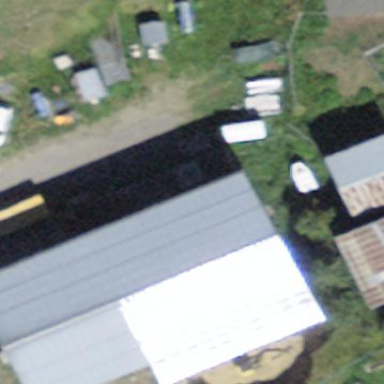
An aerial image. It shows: Industrial building.